Field crop: maize
Growth stage: 2
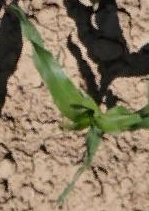
Species: maize